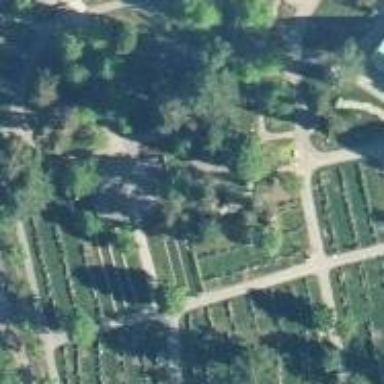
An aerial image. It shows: Historical war memorial.